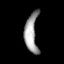
Tissue: lung
Cell type: Epithelial cells
Senescence score: 0.628
Nuclear area (px): 492
Mean DAPI intensity: 157.189